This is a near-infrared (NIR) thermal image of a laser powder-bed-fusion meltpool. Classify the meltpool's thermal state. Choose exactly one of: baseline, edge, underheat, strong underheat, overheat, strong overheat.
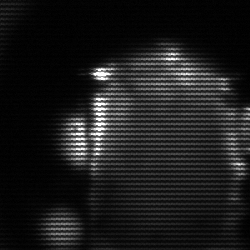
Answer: baseline